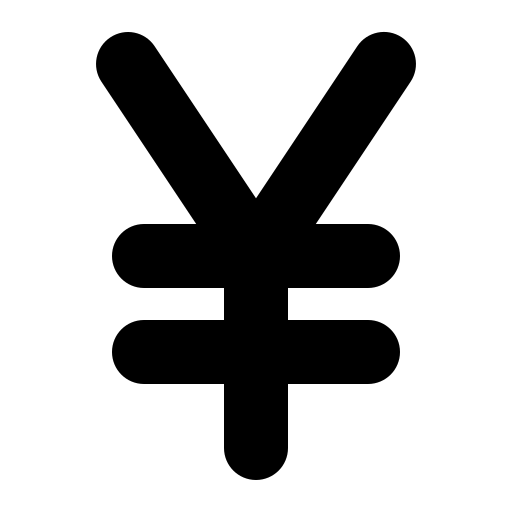
Tags: icon, FontAwesome, fa-icon, solid, yen, sign